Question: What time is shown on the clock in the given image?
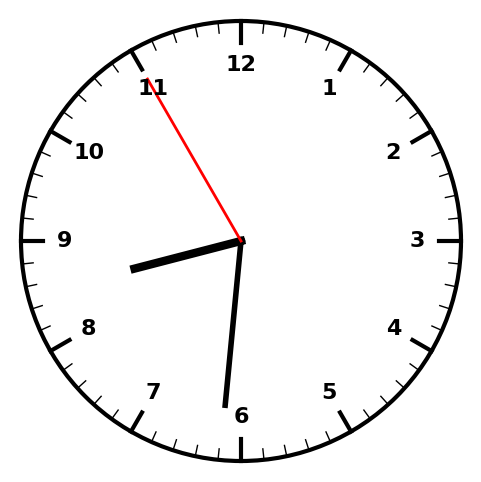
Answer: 08:30:55